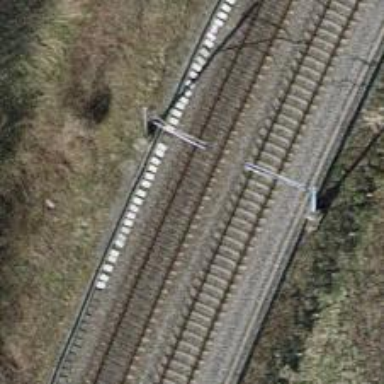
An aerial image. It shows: Railway signal.